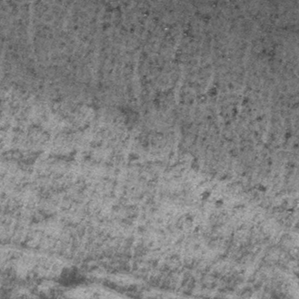
Label: frost